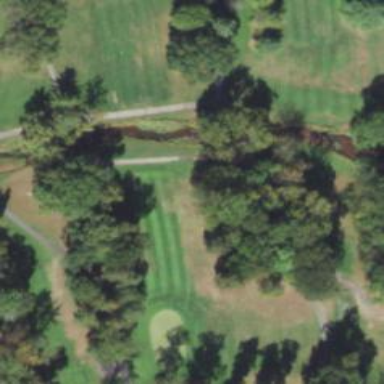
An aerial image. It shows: Path for both road and golf.